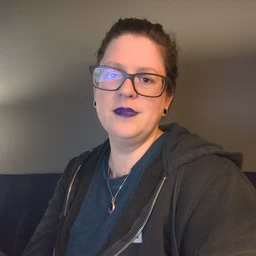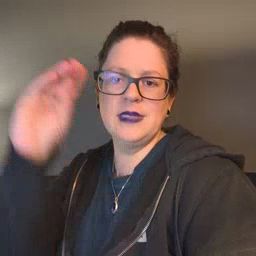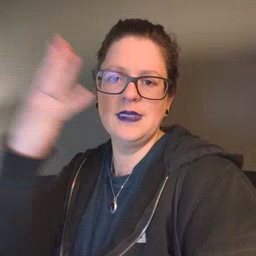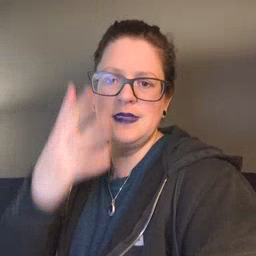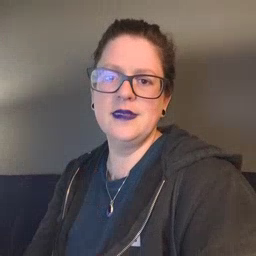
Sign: sun